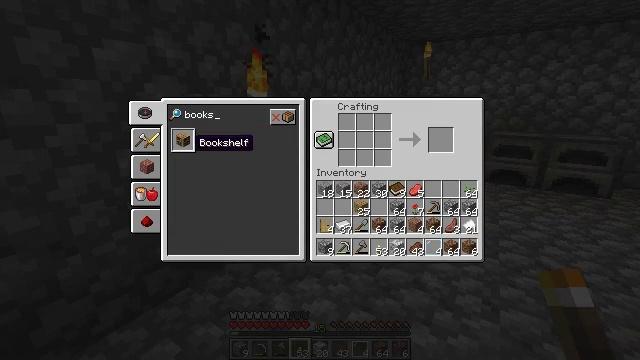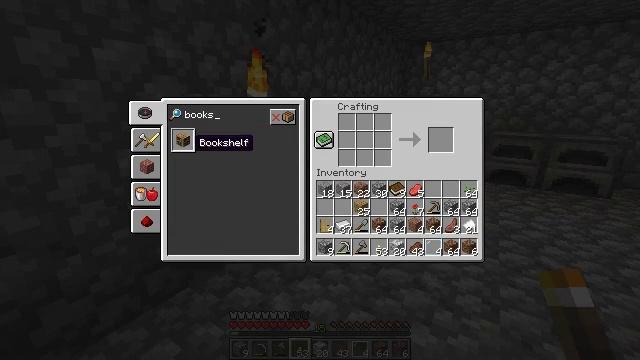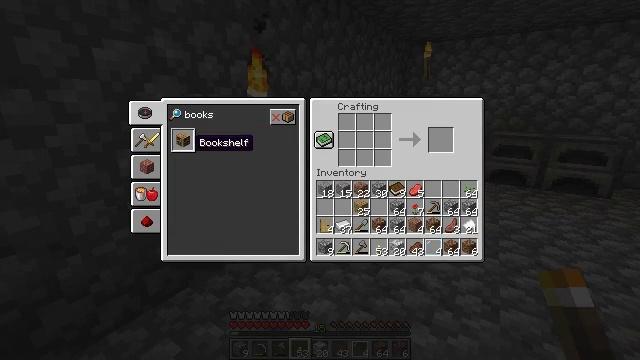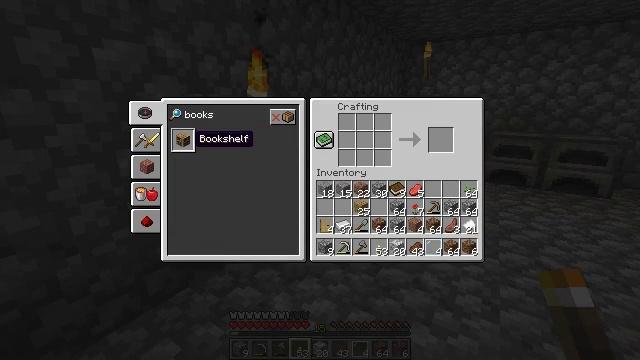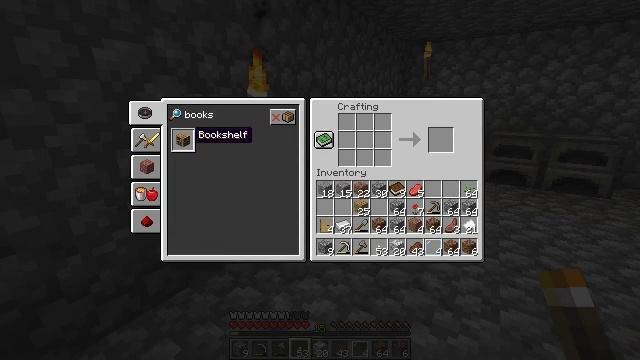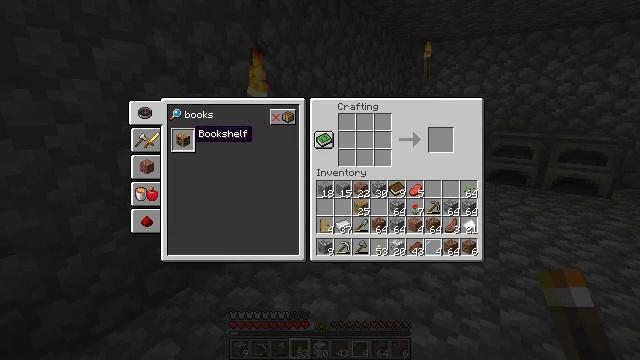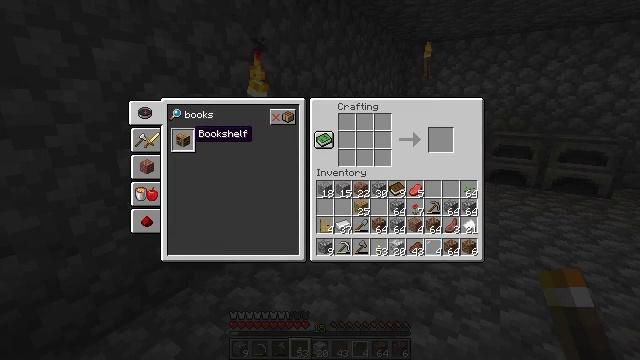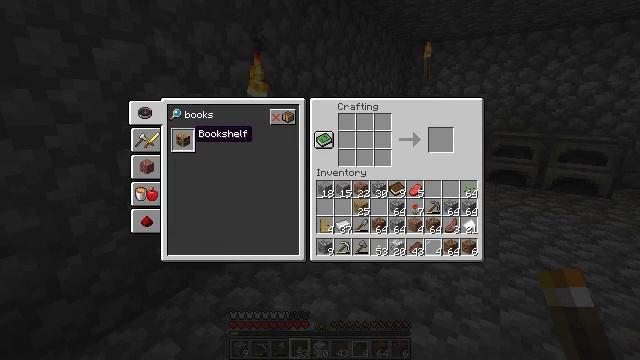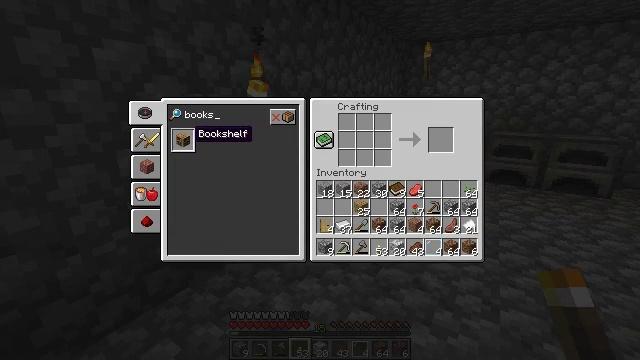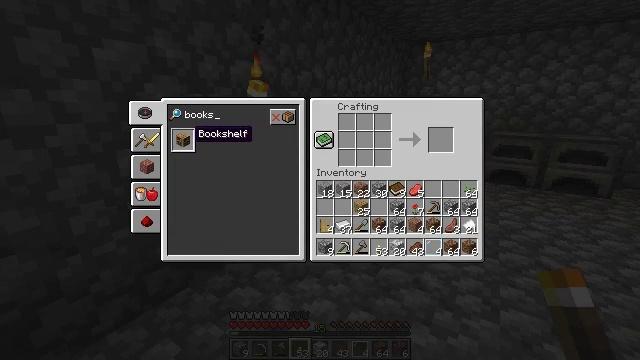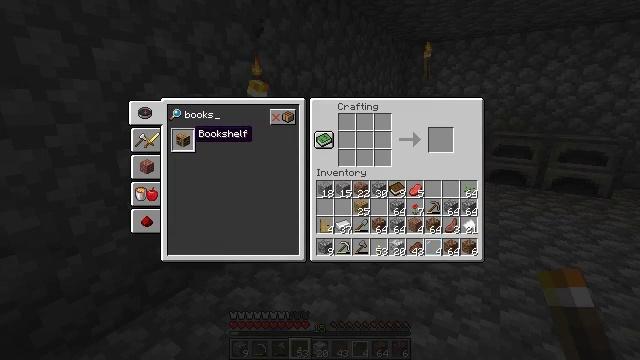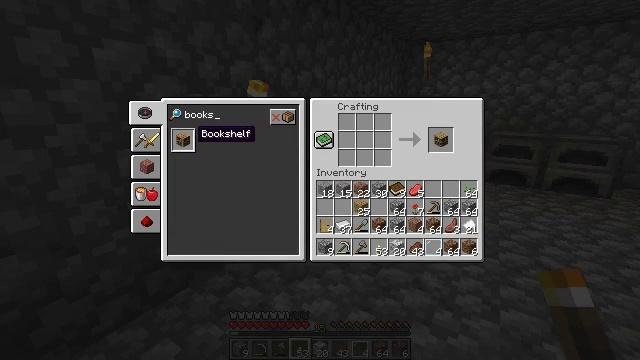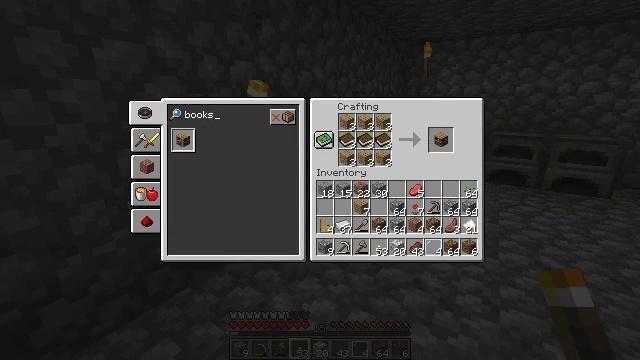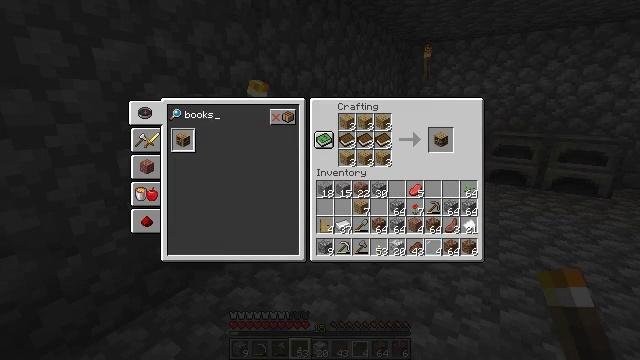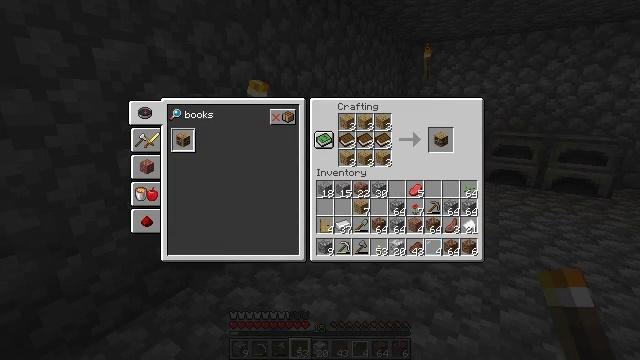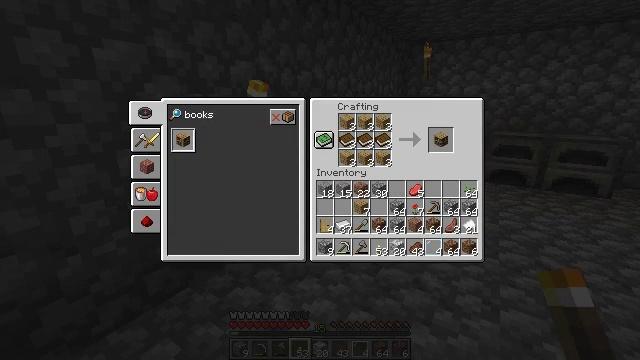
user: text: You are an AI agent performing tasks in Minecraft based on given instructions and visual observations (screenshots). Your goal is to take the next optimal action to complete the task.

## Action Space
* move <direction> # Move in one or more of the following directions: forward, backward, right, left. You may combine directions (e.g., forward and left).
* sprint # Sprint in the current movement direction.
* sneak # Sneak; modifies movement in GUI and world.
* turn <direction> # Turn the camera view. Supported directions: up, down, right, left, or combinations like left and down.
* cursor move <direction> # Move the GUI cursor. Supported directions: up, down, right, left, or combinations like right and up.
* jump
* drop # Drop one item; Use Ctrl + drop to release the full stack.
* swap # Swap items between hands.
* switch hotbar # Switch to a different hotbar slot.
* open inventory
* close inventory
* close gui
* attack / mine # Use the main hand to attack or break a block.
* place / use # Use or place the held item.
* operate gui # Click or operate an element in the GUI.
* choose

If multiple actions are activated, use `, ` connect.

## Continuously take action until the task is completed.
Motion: motion action
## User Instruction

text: Build a bookshelf with the crafting table.
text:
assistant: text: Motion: sneak
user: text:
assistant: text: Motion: sneak
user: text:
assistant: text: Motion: sneak
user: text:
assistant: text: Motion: sneak
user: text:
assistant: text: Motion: sneak
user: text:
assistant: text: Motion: sneak, operate gui
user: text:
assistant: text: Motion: sneak, operate gui
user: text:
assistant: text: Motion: sneak, operate gui
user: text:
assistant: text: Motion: sneak
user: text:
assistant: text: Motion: sneak
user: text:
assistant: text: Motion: sneak
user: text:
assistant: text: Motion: sneak, cursor move right
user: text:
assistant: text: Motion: sneak, cursor move right
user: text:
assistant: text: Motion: sneak, cursor move right
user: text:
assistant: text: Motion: sneak, cursor move right
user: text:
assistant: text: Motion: sneak
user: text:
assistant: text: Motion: sneak
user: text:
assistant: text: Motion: sneak
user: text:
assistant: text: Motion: sneak
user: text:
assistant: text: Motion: sneak
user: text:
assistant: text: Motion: sneak
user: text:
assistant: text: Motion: sneak
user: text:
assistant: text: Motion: sneak
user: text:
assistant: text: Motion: sneak
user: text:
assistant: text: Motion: sneak, cursor move up
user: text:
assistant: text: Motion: sneak
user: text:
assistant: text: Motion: sneak
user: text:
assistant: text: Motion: sneak
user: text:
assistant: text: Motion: sneak
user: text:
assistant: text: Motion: sneak